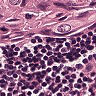
Metastatic tissue present: yes